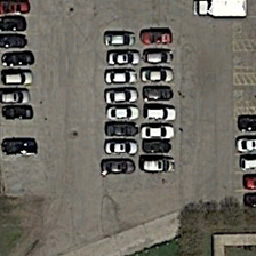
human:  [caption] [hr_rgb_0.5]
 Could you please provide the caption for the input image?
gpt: Four rows of cars and a white truck were parked in the parking lot next to the lawn.

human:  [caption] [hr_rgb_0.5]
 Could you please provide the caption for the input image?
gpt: Four cars and a white truck are parked at the parking lot near the lawn.

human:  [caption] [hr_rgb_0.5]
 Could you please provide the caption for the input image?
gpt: Four rows of white cars and trucks were parked in the parking lot next to the lawn.

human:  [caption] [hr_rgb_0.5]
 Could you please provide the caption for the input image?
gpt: four lines of cars and a white truck are parked in the parking lot next to lawns.

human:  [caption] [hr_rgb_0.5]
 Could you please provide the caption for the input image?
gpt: Four car lines and a white truck are parked in the parking lot by the side of the grass.